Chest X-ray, AP view. Patient: 54 years old, sex F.
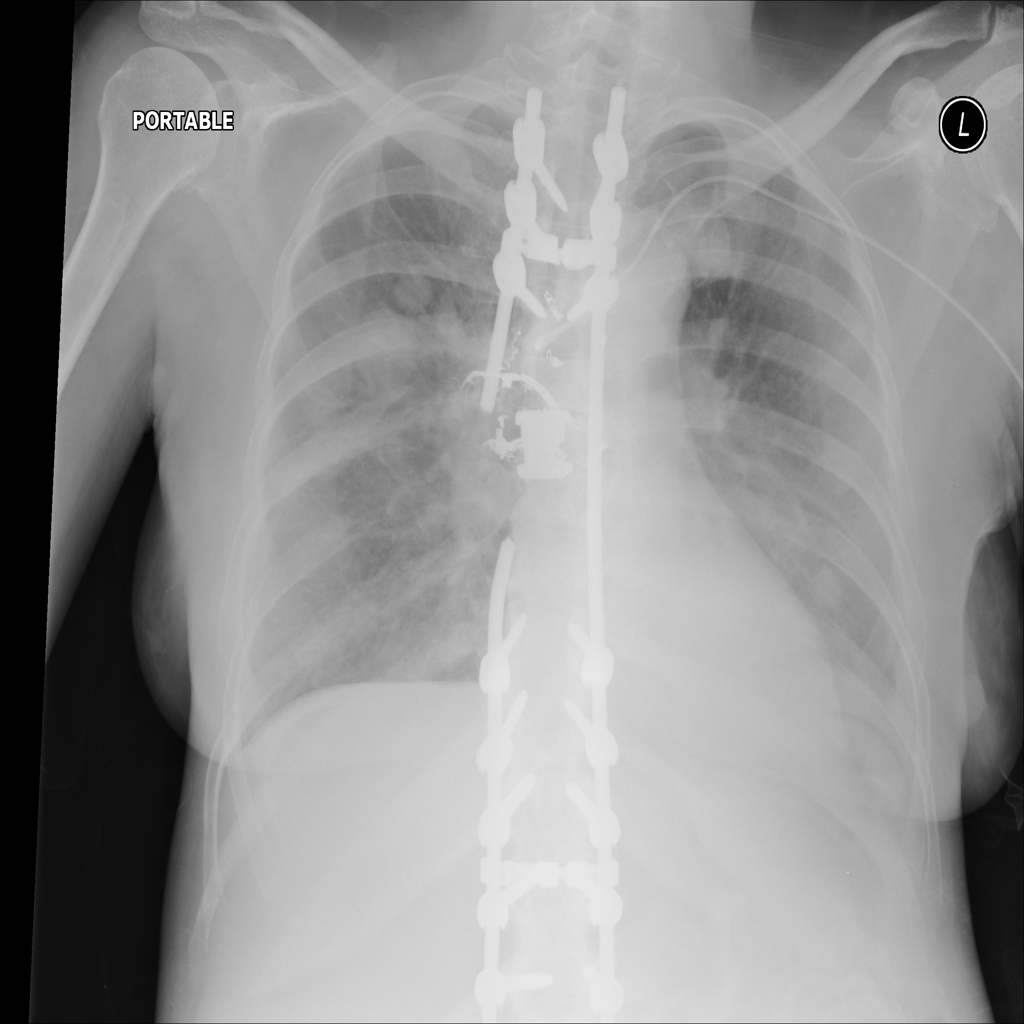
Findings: No Finding